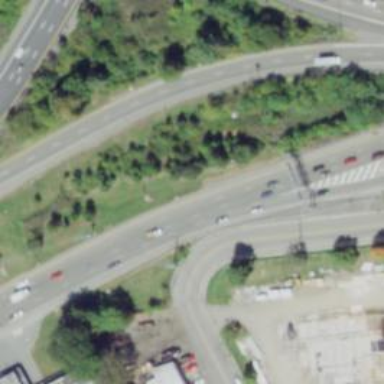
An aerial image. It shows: Motorway junction.